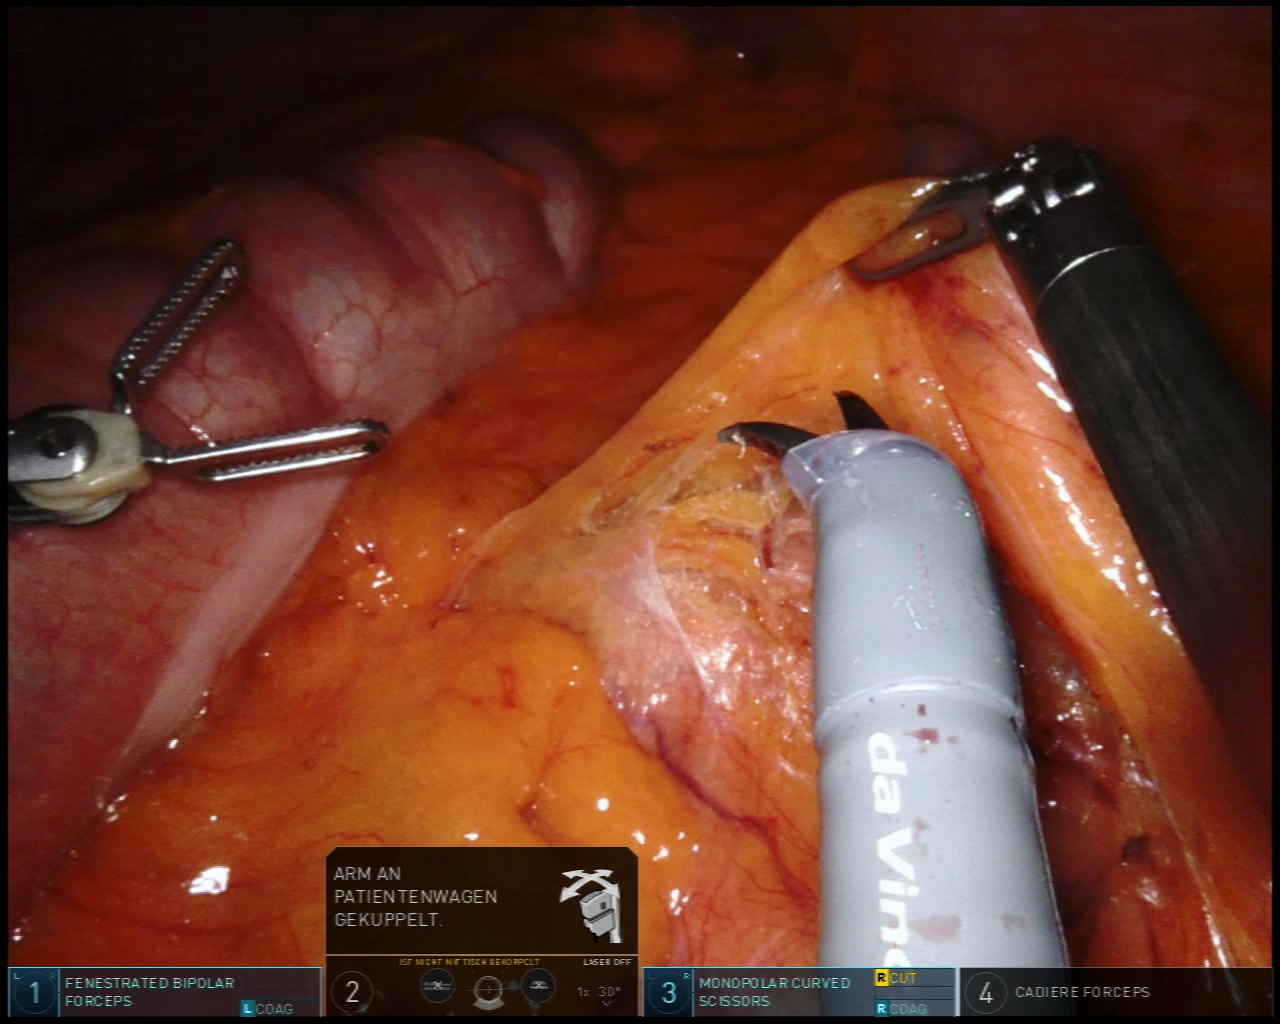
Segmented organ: colon
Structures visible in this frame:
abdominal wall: no
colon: yes
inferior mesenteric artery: no
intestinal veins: no
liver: no
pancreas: no
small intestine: no
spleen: no
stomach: no
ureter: no
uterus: no
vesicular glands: no